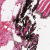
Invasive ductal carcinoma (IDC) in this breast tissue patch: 0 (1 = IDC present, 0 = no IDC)